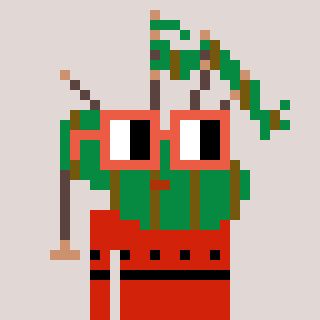
a pixel art character with square orange glasses, a bagpipe-shaped head and a red-colored body on a warm background